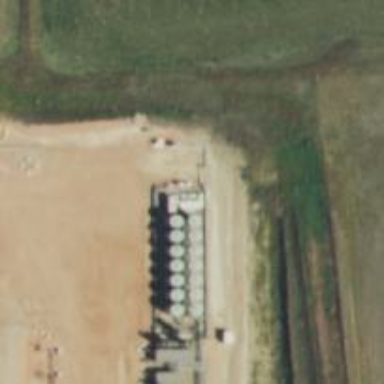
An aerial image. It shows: Storage tank with man-made structure.